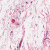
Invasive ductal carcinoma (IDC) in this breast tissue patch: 0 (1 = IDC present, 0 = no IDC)